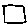
Label: square